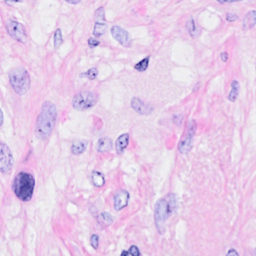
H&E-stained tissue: Breast